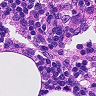
Metastatic tissue present: no